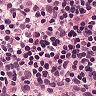
Metastatic tissue present: no